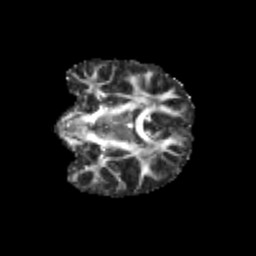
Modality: FA
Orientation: coronal
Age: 12
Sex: female
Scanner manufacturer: siemens
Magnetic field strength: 3 T
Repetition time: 3.8 s
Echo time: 0.07 s